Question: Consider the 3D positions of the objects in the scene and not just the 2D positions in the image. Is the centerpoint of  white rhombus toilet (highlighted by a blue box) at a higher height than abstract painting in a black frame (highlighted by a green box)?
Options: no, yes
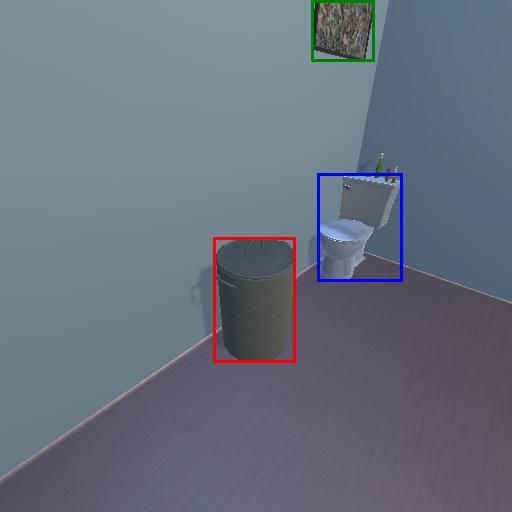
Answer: no